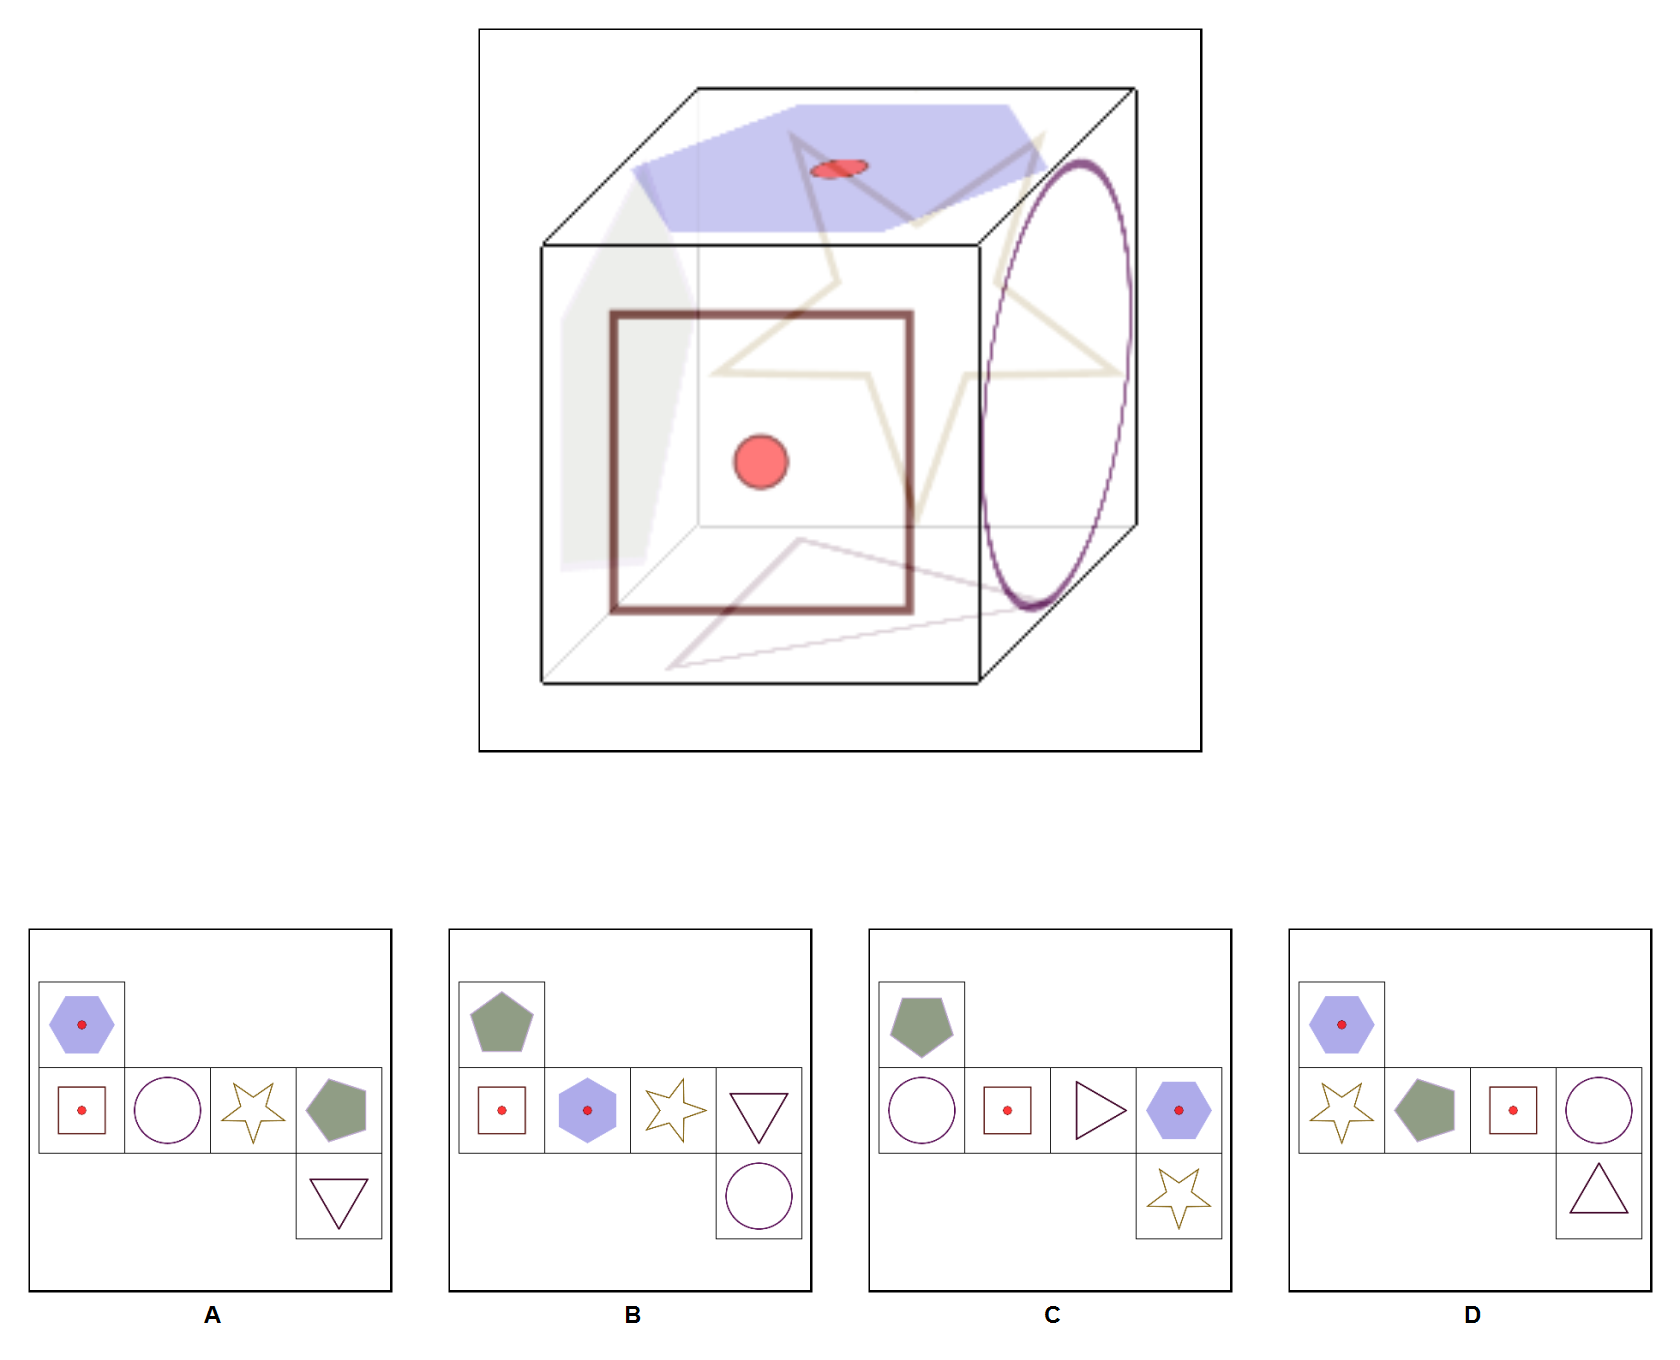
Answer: C